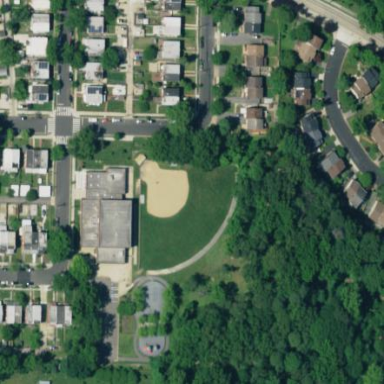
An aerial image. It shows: Baseball pitch for leisure land activities.